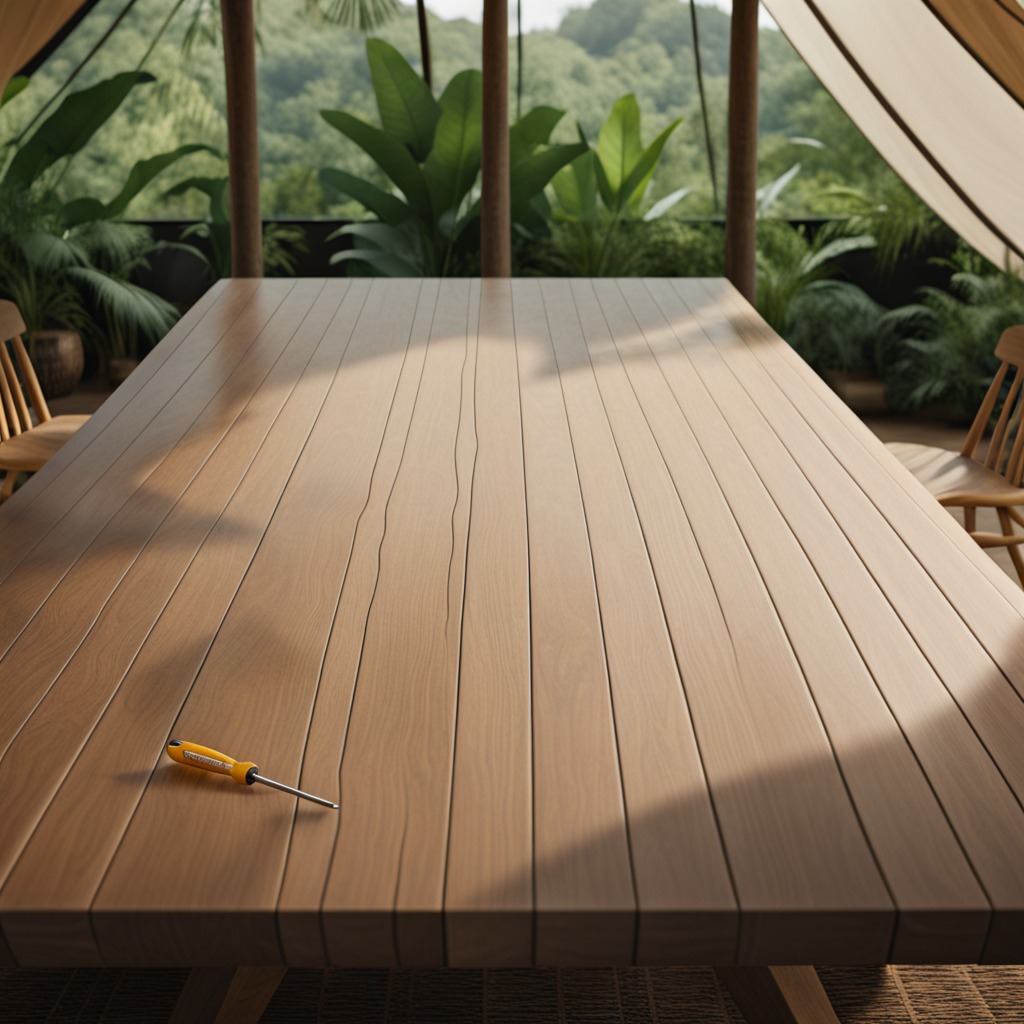
A screwdriver is lying on a wooden table inside a jungle field workshop tent.